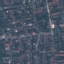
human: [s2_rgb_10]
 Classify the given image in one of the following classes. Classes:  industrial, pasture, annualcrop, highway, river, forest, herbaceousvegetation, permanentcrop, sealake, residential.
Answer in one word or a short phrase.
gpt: Residential